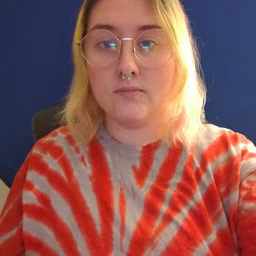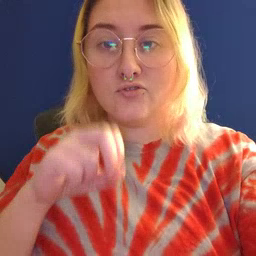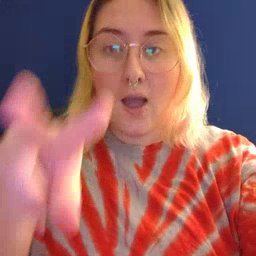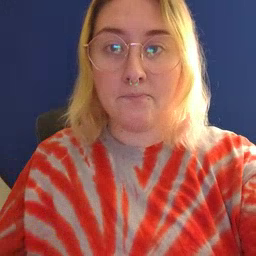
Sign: jump